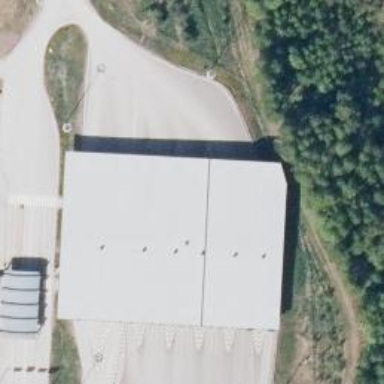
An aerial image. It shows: Border control barrier.